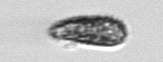
Label: Pseudochattonella_farcimen